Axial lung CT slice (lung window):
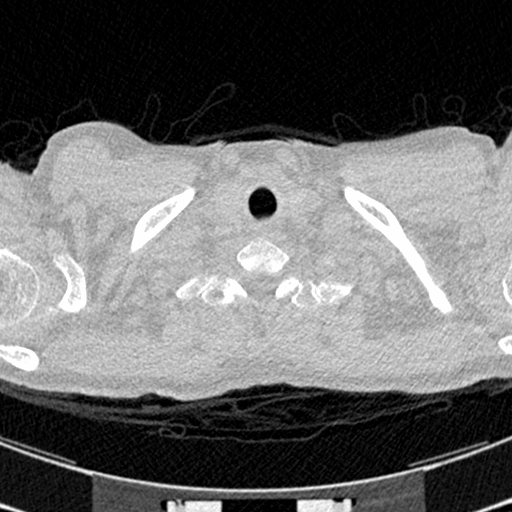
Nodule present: no